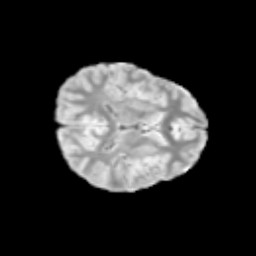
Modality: T2w
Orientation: axial
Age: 11
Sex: female
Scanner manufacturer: siemens
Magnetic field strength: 3 T
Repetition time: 3.8 s
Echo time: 0.07 s